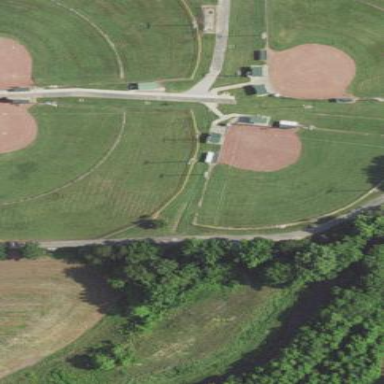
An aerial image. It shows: Baseball pitch for leisure land.